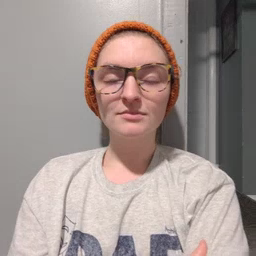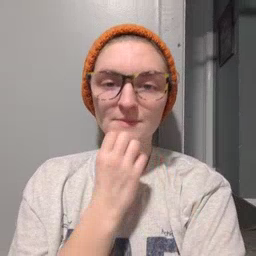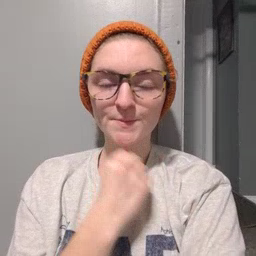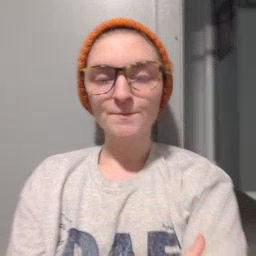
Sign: underwear